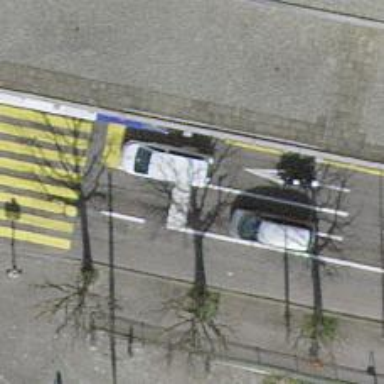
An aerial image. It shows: Road with traffic signals.